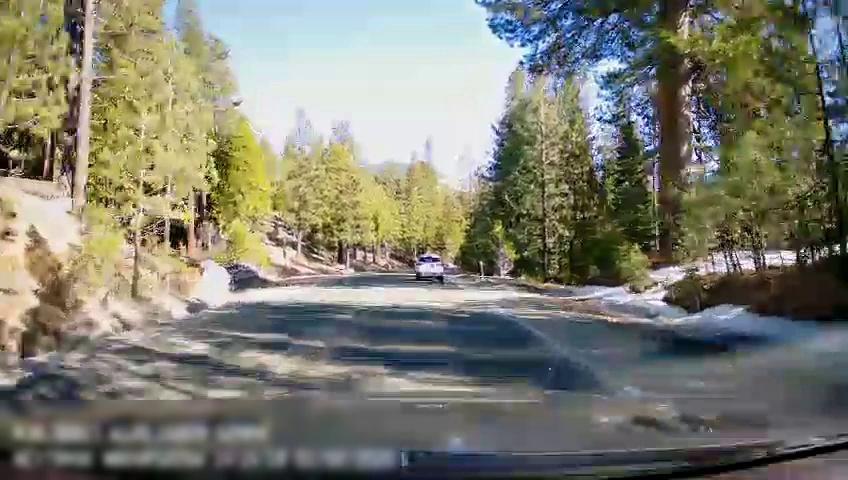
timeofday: Day
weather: Sunny
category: Drivable Space
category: Vehicles | SUV
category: Lanes | Current Lane
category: Lanes | Opposite Lane